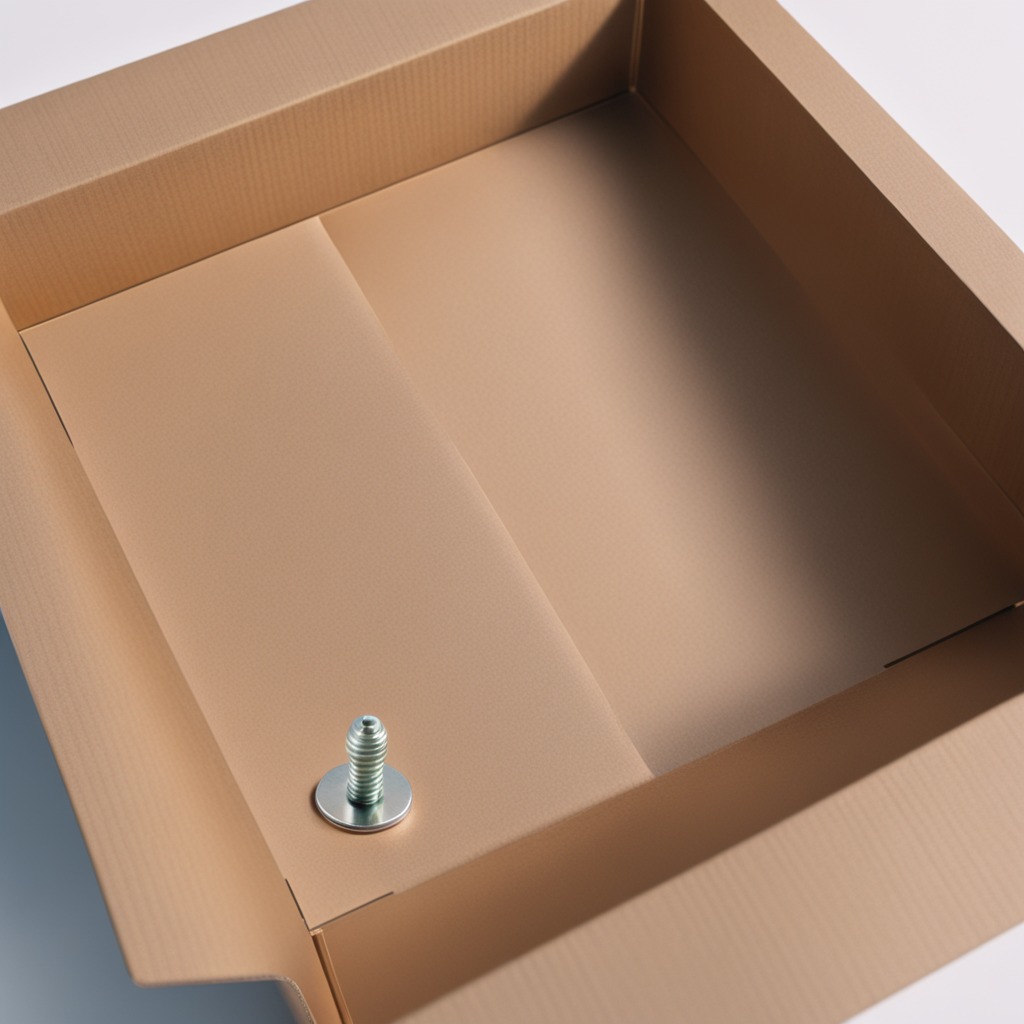
A metal screw is lying on the cardboard box surface in an outdoor workshop during daytime bright natural light soft shadows slightly creased but